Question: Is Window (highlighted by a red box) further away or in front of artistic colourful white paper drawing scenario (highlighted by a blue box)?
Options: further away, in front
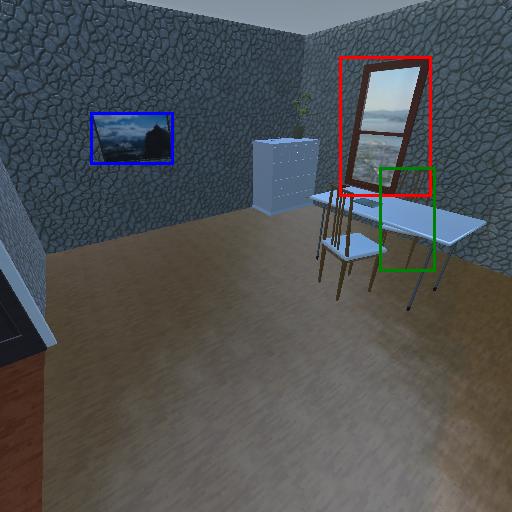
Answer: further away